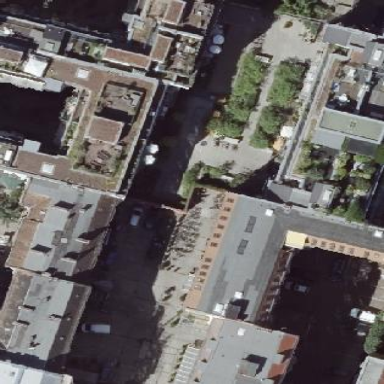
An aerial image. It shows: Commercial building.